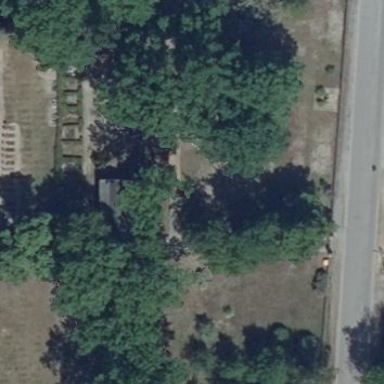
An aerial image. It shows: Cemetery with fence around it.